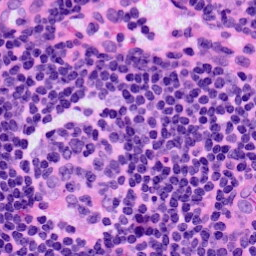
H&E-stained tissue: LymphNode